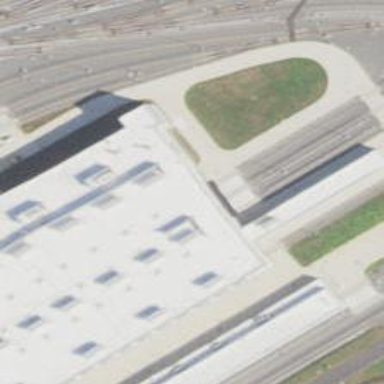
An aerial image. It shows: Building passage tunnel under electrified rail in service yard.